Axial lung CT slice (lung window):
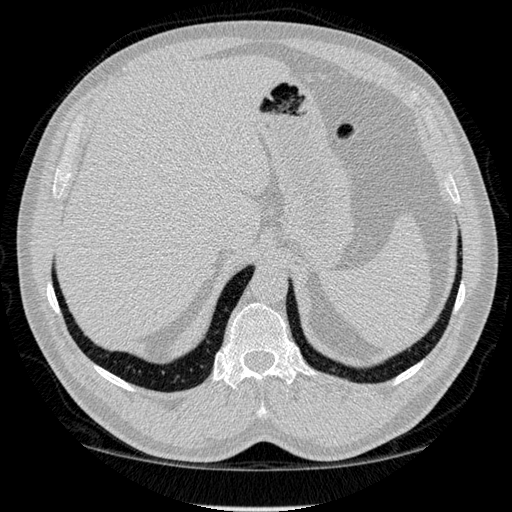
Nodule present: no